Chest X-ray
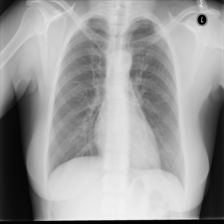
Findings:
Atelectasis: negative
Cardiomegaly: negative
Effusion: negative
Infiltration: negative
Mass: negative
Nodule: negative
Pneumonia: negative
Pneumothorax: negative
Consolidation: negative
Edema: negative
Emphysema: negative
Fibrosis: negative
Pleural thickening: negative
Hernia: negative